Question: I'm working on some particle animations for my game engine, and I want to know if is possible to change the <URL>, gamma and other image properties of a ImageElement object of the canvas, keeping the shape of the image.
What I've tried so far is this:
'''
_ctx.save();
_ctx.setStrokeColorHsl(240, 100, 50);
_ctx.fillRect(c.x, c.y, width, height);
_ctx.globalAlpha = nAlpha; //Modify the transparency
_ctx.drawImageScaled(p, c.x, c.y, width, height);
_ctx.restore();
'''
Which works but it is applying the tone to the entire piece of image, which means if the image is a PNG with transparent edges it'll paint even the transparent parts because it uses a "fillRect()" (which paints rectangles only) to apply the transformation and the image object.
The result is this: (the red particles are semi-transparent circles)

Is there any other way to tint the an image shape only or to modify the object directly so the transformation only apply to the visible part of the image?
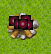
Answer: You should use the globalCompositeOperation modes.
Draw your image first maybe, then a fillRect with a globalAlpha and
the globalCompositeOperation = 'source-atop'.
<URL>
so you can play around those modes, using lighter to lighten and colorize
the image, or destination-over to add a background.
But beware some modes don't work on all Browsers, i tested darker a few
month ago, which didn't work by then.